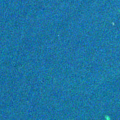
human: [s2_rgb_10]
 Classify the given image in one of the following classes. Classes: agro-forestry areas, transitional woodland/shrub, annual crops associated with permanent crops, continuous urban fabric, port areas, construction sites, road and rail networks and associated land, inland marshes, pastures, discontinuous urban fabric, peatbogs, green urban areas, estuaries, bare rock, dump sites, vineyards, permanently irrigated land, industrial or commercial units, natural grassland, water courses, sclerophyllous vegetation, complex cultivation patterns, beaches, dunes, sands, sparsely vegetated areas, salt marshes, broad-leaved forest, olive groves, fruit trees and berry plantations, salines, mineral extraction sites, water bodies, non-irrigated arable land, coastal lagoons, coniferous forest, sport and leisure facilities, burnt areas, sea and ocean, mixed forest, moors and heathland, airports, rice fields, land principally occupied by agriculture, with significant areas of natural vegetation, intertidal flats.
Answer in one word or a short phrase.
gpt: sea and ocean